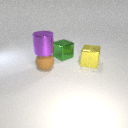
large green metal cube to the right of large brown rubber sphere